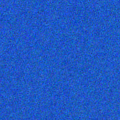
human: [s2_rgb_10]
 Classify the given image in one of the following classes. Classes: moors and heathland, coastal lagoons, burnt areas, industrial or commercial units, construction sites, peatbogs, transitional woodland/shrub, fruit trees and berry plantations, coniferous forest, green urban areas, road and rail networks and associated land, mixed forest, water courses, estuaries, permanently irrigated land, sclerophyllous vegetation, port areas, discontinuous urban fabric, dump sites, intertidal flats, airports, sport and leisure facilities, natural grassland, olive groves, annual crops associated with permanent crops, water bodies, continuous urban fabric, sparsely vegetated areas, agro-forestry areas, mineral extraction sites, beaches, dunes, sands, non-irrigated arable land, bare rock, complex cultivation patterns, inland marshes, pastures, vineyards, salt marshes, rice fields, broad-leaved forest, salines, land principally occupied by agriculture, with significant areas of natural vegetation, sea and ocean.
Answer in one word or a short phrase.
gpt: sea and ocean